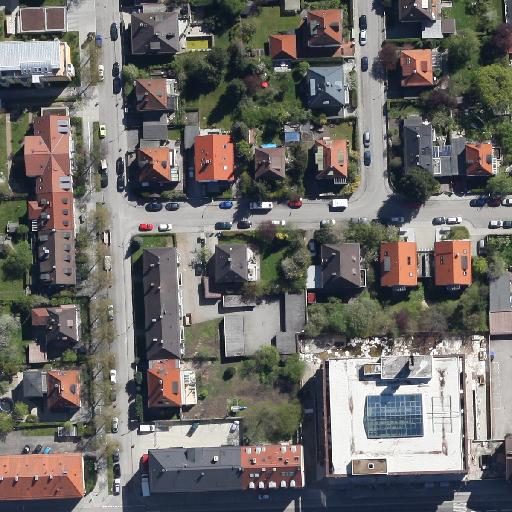
Referring expression: bikeway along with tree